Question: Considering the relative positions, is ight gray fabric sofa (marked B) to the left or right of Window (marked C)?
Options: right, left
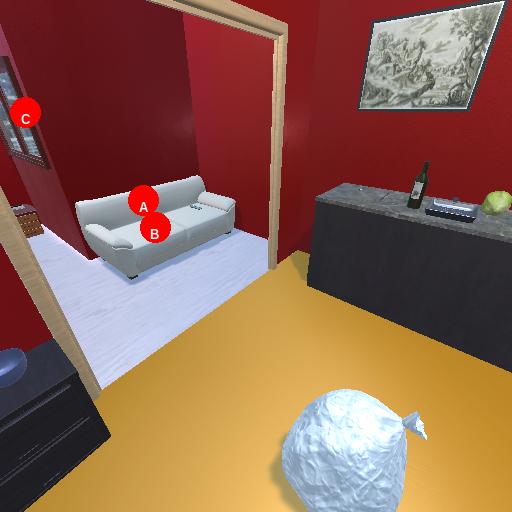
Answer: right